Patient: sex F, age 57
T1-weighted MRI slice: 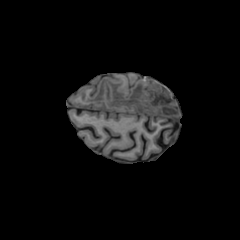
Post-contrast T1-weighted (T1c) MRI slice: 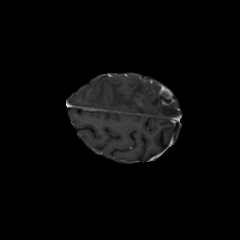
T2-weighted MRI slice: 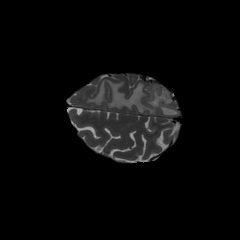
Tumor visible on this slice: yes
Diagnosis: Glioblastoma, IDH-wildtype
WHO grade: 4